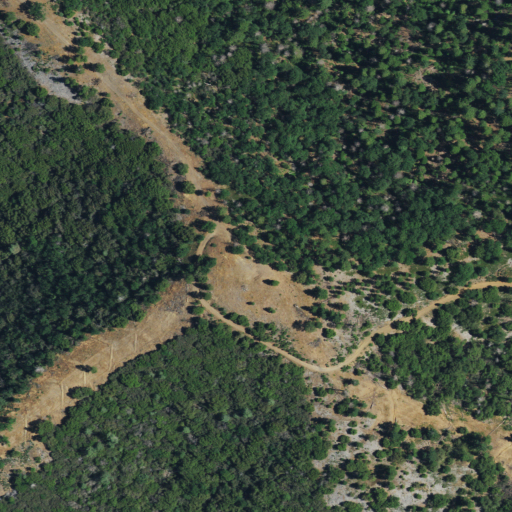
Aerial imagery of mountain in California named Sweetwater Point containing evergreen forest and shrub